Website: bh-photo
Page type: store-pickup
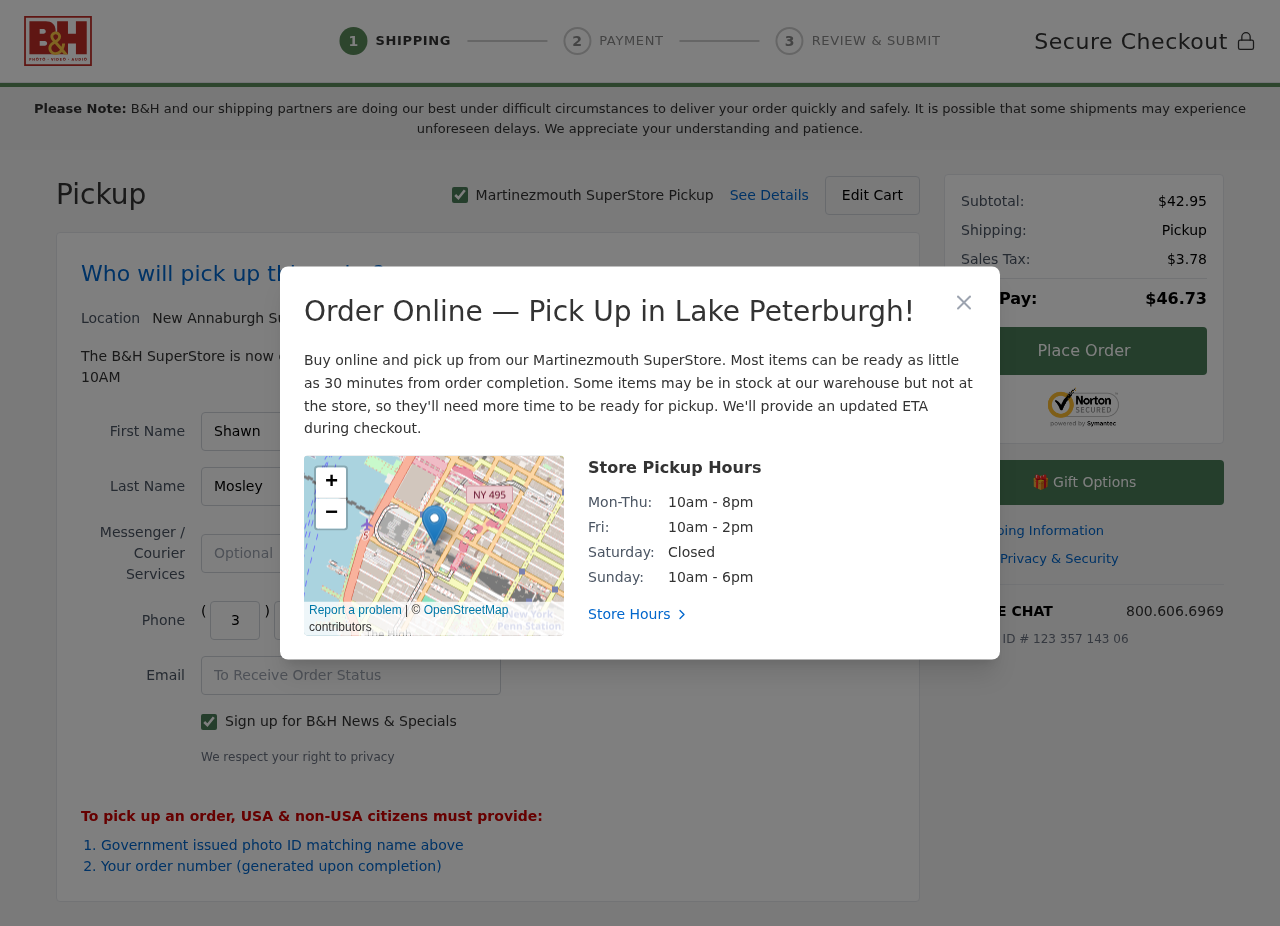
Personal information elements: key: PII_CITY
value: Martinezmouth
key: PII_CITY2
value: New Annaburgh
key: PII_CITY3
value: Lake Peterburgh
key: PII_EMAIL
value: shawn.mosley@hotmail.com
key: PII_FIRSTNAME
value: Shawn
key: PII_LASTNAME
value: Mosley
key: PII_PHONE_AREA
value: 357
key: PII_PHONE_PREFIX
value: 650
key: PII_PHONE_SUFFIX
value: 9703
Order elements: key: ORDER_SUBTOTAL
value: $42.95
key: ORDER_TAX
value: $3.78
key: ORDER_TOTAL
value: $46.73
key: ORDER_ID
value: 123 357 143 06